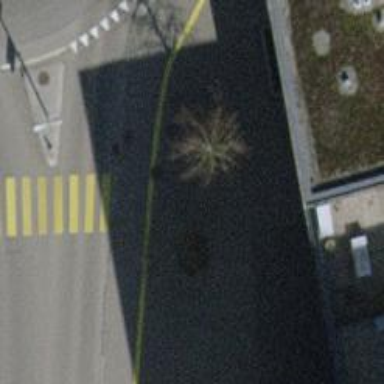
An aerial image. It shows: Kerb serving as barrier.